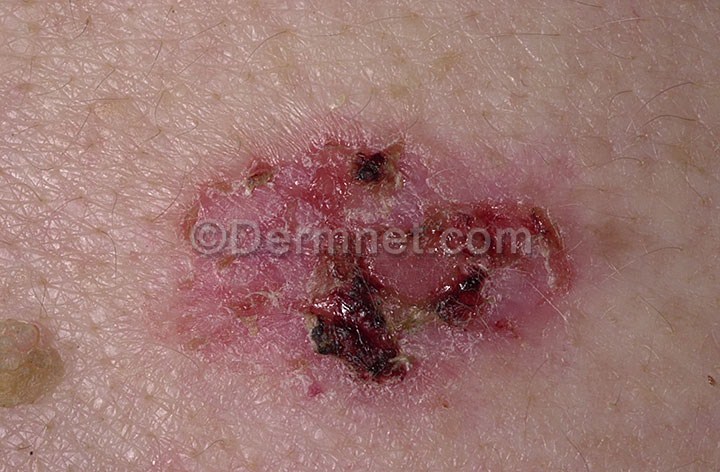
Disease: Actinic Keratosis Basal Cell Carcinoma and other Malignant Lesions